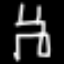
Label: chair